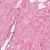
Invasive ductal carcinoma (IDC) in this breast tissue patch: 0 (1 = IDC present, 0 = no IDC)